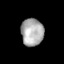
Tissue: skin
Cell type: Epithelial cells
Senescence score: 0.9738
Nuclear area (px): 598
Mean DAPI intensity: 173.49